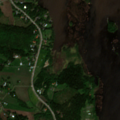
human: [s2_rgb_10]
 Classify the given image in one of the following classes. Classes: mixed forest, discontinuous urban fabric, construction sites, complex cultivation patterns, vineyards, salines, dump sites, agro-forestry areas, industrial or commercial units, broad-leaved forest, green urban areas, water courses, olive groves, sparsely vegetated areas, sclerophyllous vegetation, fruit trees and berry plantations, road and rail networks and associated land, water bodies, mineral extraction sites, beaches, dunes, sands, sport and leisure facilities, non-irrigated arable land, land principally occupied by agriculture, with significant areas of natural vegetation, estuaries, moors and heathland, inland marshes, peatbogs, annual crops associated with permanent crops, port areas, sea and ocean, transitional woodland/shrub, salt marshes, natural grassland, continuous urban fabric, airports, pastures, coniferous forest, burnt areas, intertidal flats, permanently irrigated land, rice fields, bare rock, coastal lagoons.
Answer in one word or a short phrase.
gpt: discontinuous urban fabric, land principally occupied by agriculture, with significant areas of natural vegetation, mixed forest, water bodies